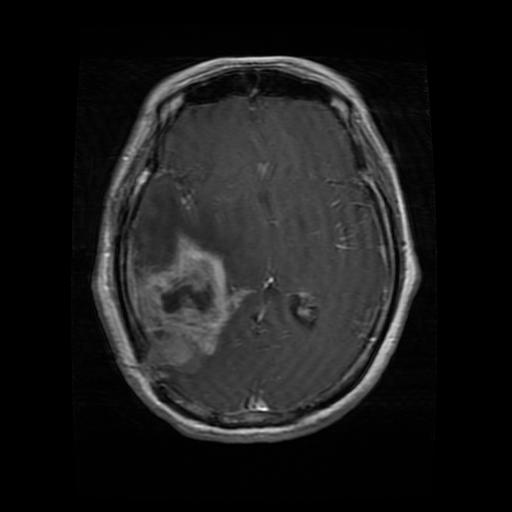
Label: glioma